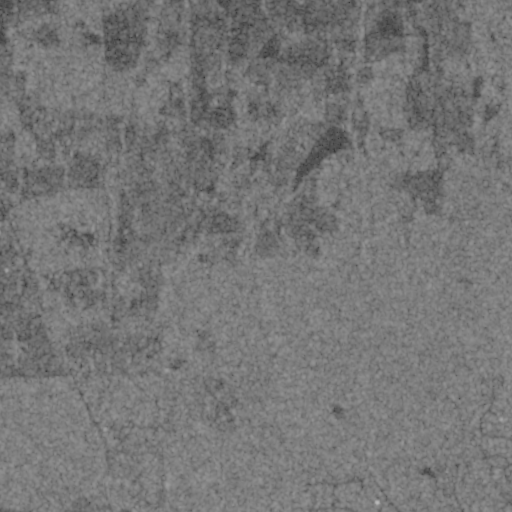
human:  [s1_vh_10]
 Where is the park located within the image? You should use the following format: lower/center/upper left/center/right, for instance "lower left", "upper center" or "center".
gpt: The park is located in the upper center of the image.
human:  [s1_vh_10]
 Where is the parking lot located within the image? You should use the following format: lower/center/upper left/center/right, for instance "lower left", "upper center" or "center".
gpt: There is no parking lot in the image.

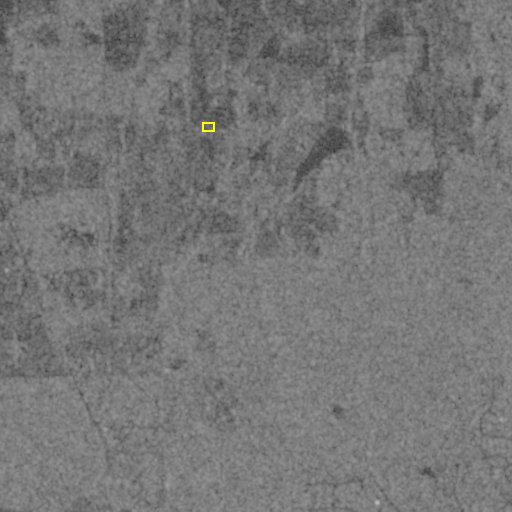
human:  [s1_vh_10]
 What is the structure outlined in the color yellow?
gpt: The structure outlined in yellow is a park.
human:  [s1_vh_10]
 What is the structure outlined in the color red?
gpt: There is no red outline.